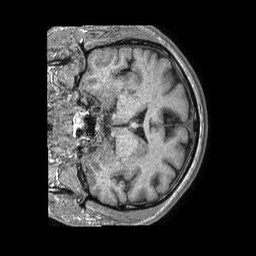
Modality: T1w
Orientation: coronal
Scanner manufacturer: philips
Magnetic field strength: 1.5 T
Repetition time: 0.007524 s
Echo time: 0.003422 s